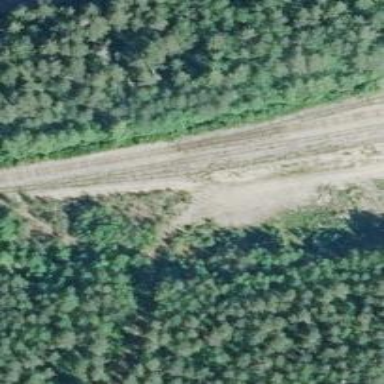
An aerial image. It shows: Rail track of class B1.